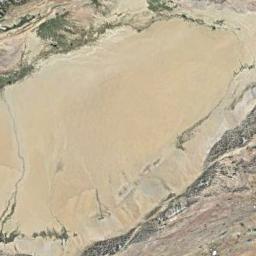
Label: desert